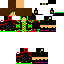
A female human skin with dark skin, wearing brown long hair dressed in a blue hoodie and black pants, featuring a closed mouth.